Question: Does microsft office access have this function when i select the row from the subform,
the selected data from EmpName, ComputerName & ProductName will automatically fill into my 2 textbox at the top right and the product Name will be another combobox to select product.
Another thing is, Is it possible to do CRUD upon selection in subform?
what kind of tag should i goggle for to answer my question? I tried a lot of different tags aldy but none answers my question.

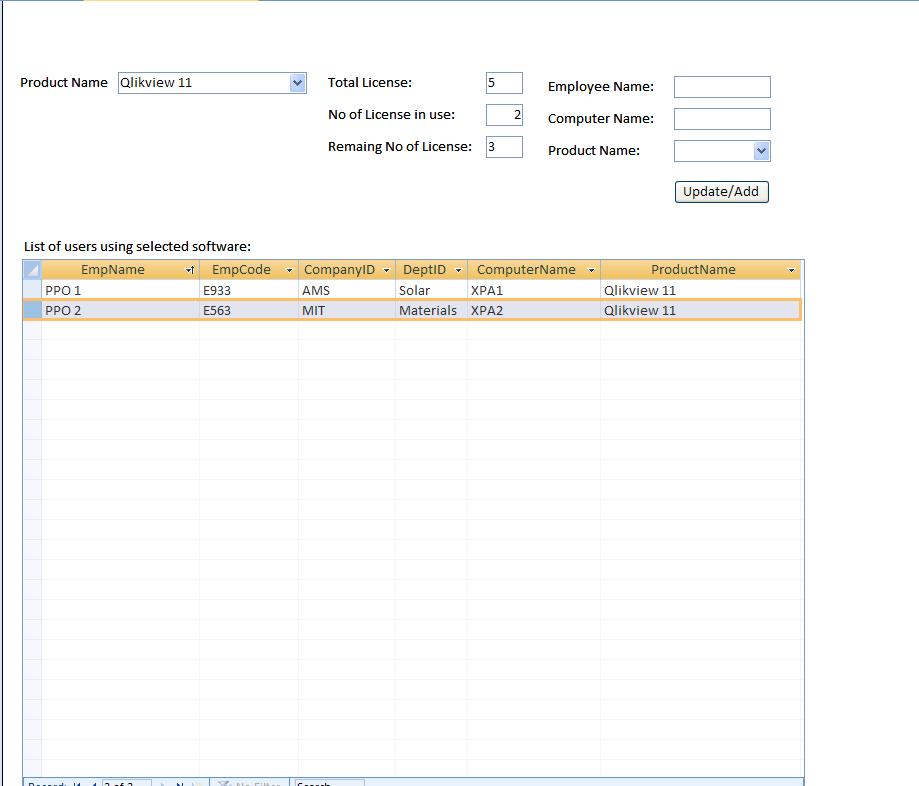
Answer: The short answer is yes. ;) You can do all those things. I well remember the day I realized that I could do in MS Access. (now be kind this was the first experience I had in programming)
You can reference Parent controls from subforms with this convention
For example if the Parent form has a text box named then on the Click event of a text box in the sub form you could have this code.
'''
Me.Parent.txtEmployeeID = Me.txtEmployeeID
'''
You can quickly extend this code to do whatever you need ie.
'''
Me.Parent.txtComputerName = Me.ComputerName
Me.Parent.cboProductName = Me.ProductName
'''
CRUD is a statement used in web development which seems to be where you are coming from. Access is CRUD in many ways (unless you start getting complicated) In the example above, once you navigate off the parent record with the record selector or close the form, the record is saved without any code being written. Once you start playing around with unbound controls then it becomes necessary to write code to save your work.